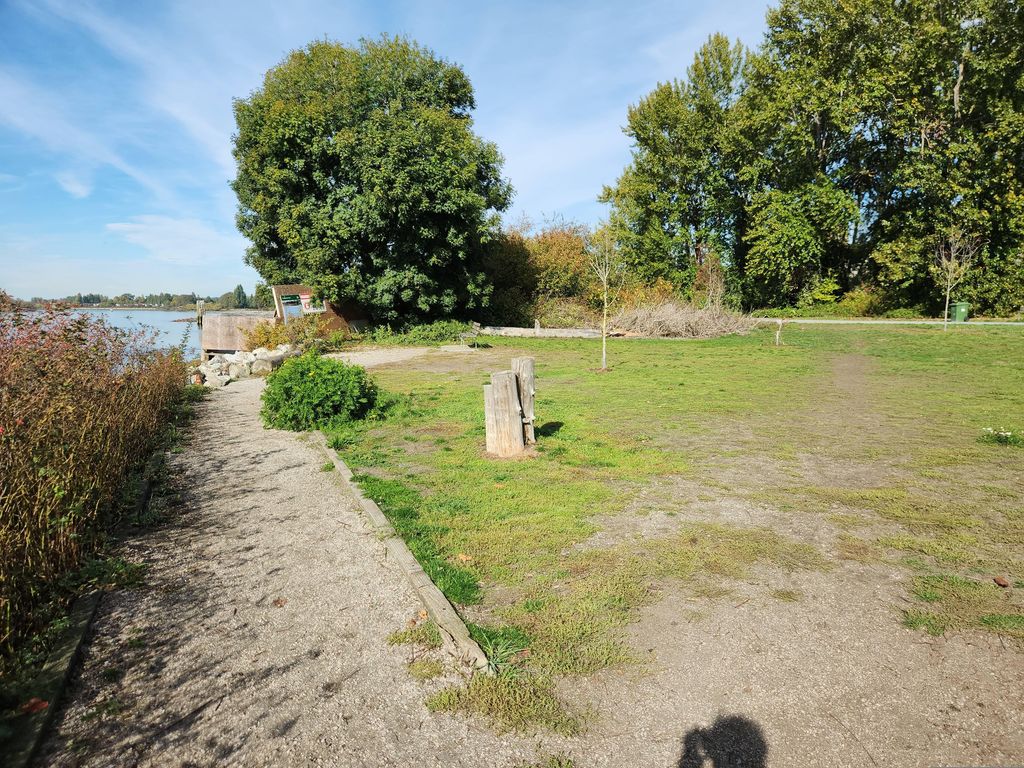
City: vancouver